Question: '''
let data = JSON.stringify({
"from": "testnumber",
"to": "testnumber",
"text": "Test SMS."
});
let XMLHttpRequest = require("xmlhttprequest").XMLHttpRequest;
let xhr = new XMLHttpRequest();
xhr.withCredentials = false;
xhr.addEventListener("readystatechange", function () {
if (this.readyState === this.DONE) {
console.log(this.responseText);
}
});
xhr.open("POST", "https://thaina.free.beeceptor.com", true);
xhr.setRequestHeader('Content-type', 'application/json; charset=utf-8');
xhr.setRequestHeader('accept', 'application/json');
xhr.send(data);
'''
does not matter the changes I perform the content-type is always text/plain. Do you maybe have any suggestions?
beepceptor test with this code

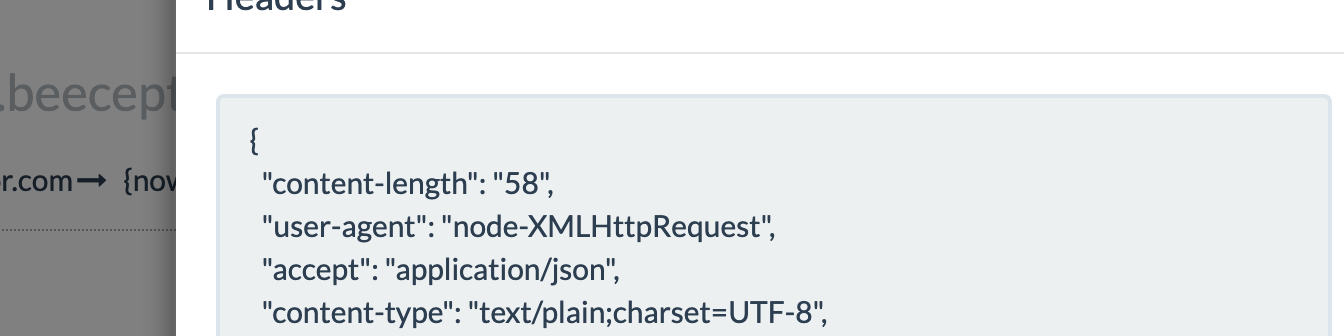
Answer: 'node XMLHttpRequest' seems to be a bit buggy
Use 'xhr.setRequestHeader('Content-Type', 'application/json; charset=utf-8');'
Then it will work
The code in that module that causes the issue is
'''
if (!headers["Content-Type"]) {
headers["Content-Type"] = "text/plain;charset=UTF-8";
}
'''
Which adds Content-Type after all headers you've set - since you set 'Content-type' this is a different header
The code should've been
'''
if (!headersCase["content-type"]) {
headers["Content-Type"] = "text/plain;charset=UTF-8";
}
'''